Question: I am building a framework first to use in my ios simulator. However I get this error when importing it into the main project:
> file was built for arm64 which is not the architecture being linked
(x86_64)
Here is the build info of my framework:

I created a universal framework using this technique: <URL> but I'm still getting the error
Results from running file on the binary:
'''
hunterp$ file dinkle
dinkle: Mach-O universal binary with 2 architectures
dinkle (for architecture x86_64): Mach-O 64-bit dynamically linked shared library x86_64
dinkle (for architecture arm64): Mach-O 64-bit dynamically linked shared library
'''
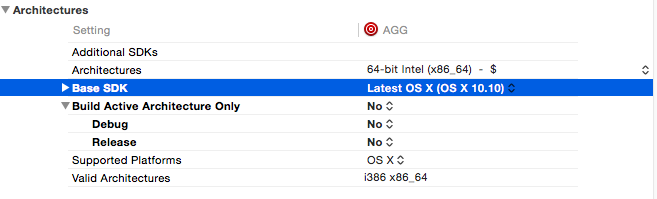
Answer: I was incorrectly copying the binary framework and using an old one from before I changed it into a universal.